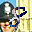
Label: 8